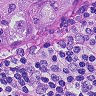
Metastatic tissue present: yes